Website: apple
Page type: payment
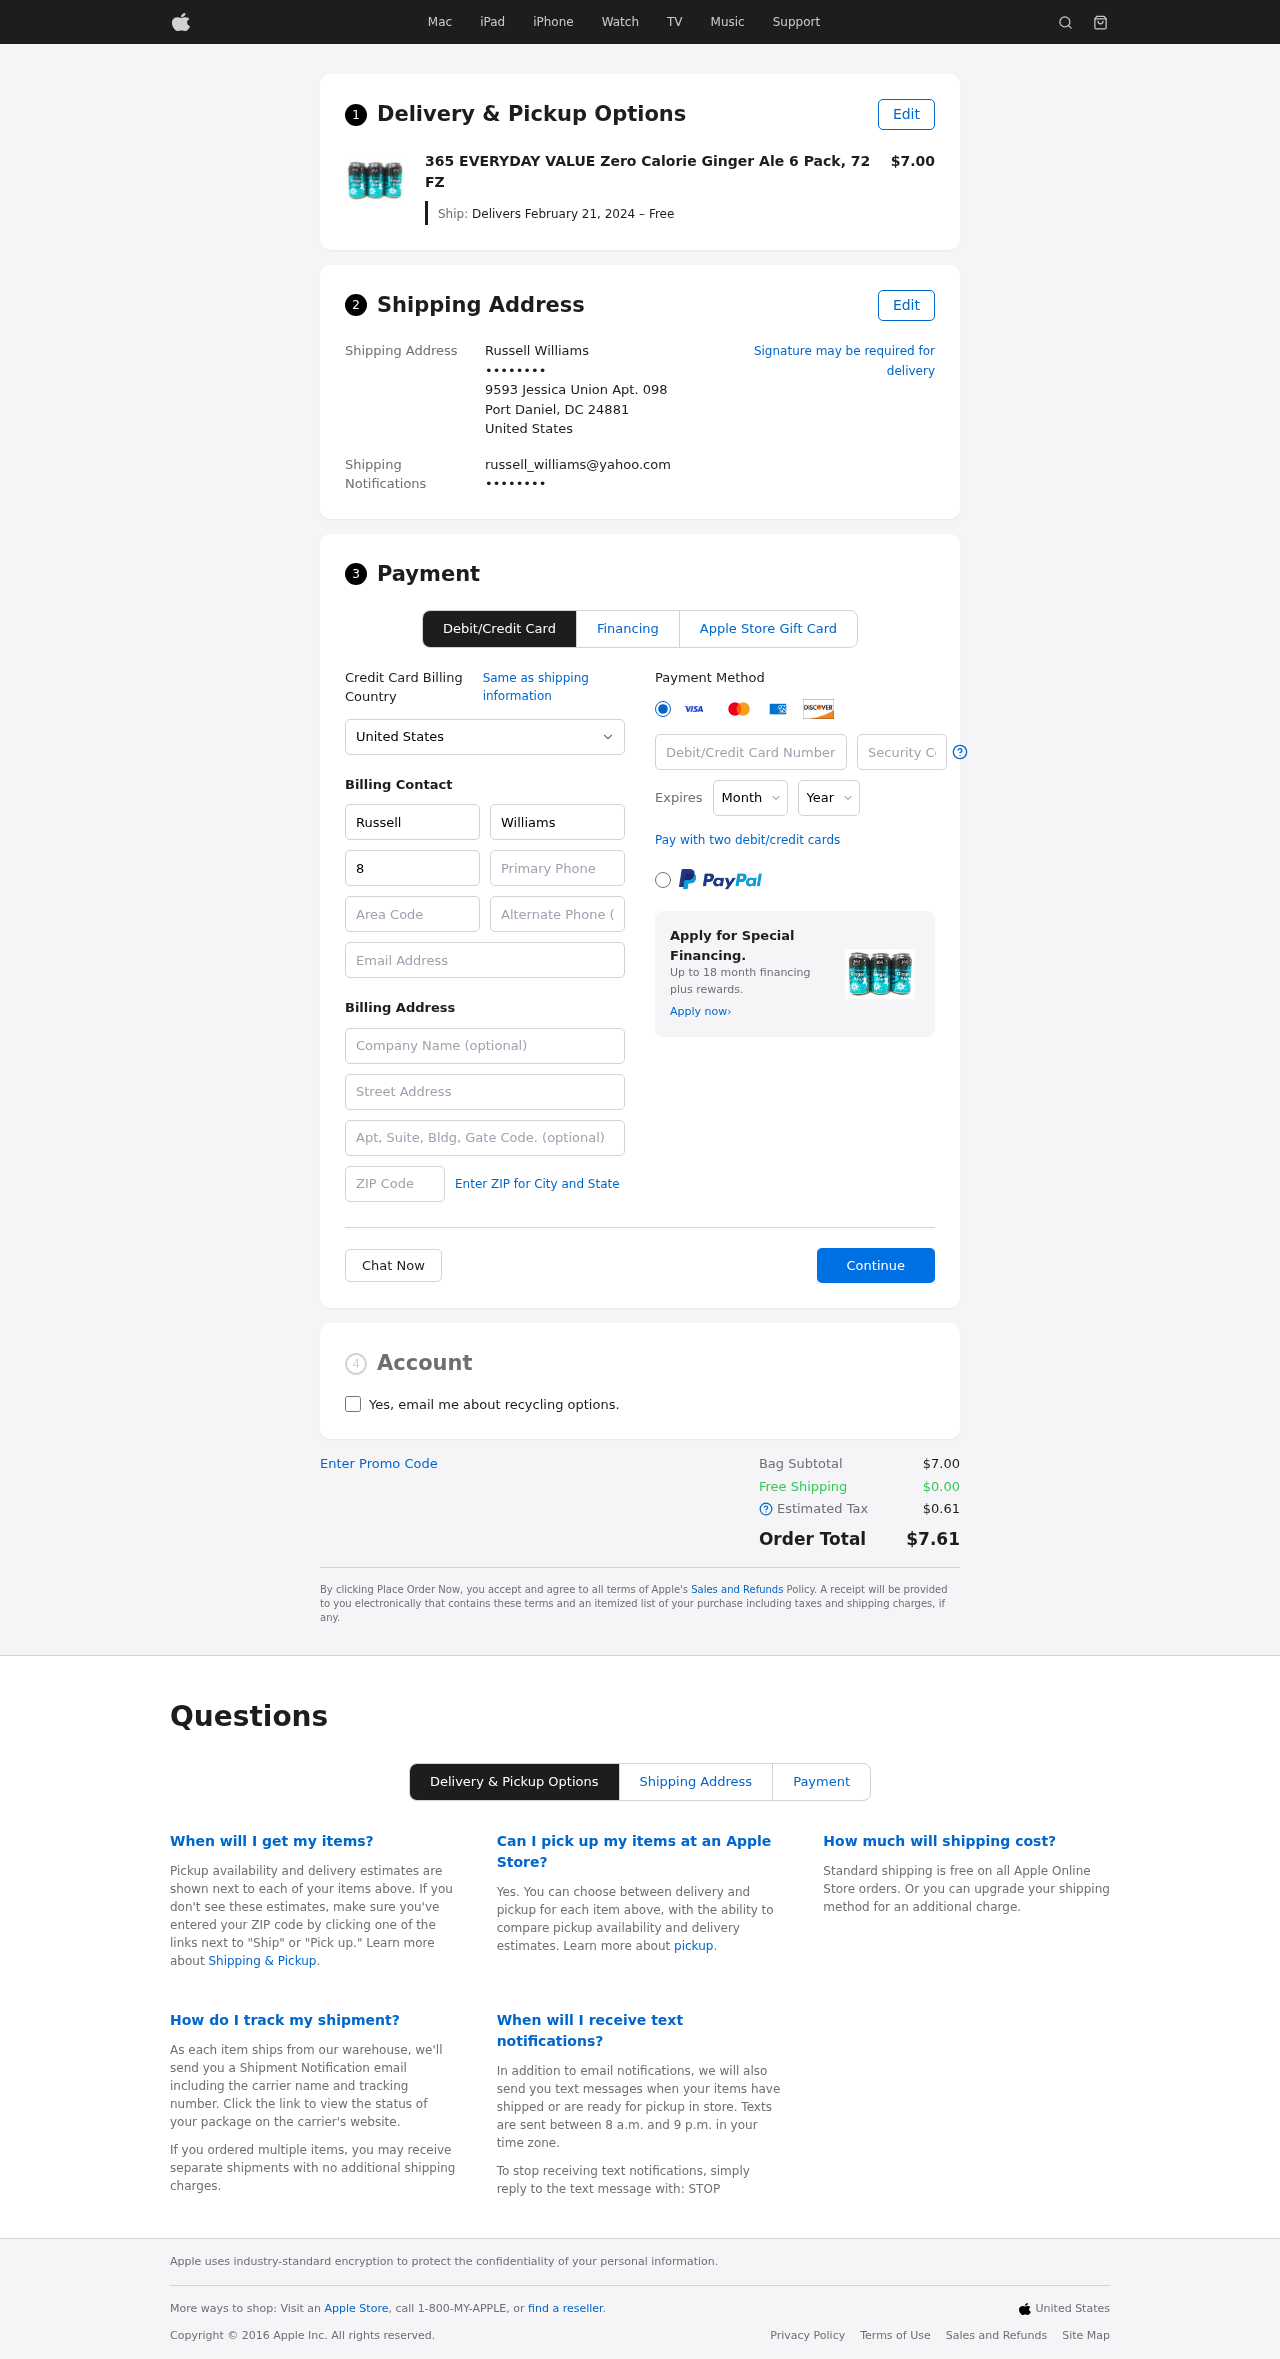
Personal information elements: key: PII_CARD_CVV
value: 980
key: PII_CARD_EXPIRY_MONTH
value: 02
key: PII_CARD_EXPIRY_YEAR
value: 26
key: PII_CARD_NUMBER
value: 6555 0690 6620 4380
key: PII_CITY_STATE_ZIP
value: Port Daniel, DC 24881
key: PII_COUNTRY
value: United States
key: PII_EMAIL
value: russell_williams@yahoo.com
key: PII_EMAIL2
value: russell_williams@yahoo.com
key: PII_FIRSTNAME
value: Russell
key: PII_FULLNAME
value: Russell Williams
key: PII_LASTNAME
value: Williams
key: PII_PHONE3
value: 8113032318
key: PII_PHONE_ALT
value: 5148760886
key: PII_PHONE_ALT_AREA
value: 514
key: PII_PHONE_AREA
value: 811
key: PII_SECURITY_CODE
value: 3571
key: PII_STREET
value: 9593 Jessica Union Apt. 098
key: PII_PHONE
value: ••••••••
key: PII_PHONE2
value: ••••••••
Product elements: key: PRODUCT1_NAME
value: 365 EVERYDAY VALUE Zero Calorie Ginger Ale 6 Pack, 72 FZ
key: PRODUCT1_PRICE
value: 7
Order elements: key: ORDER_DELIVERY_DATE
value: Delivers February 21, 2024 – Free
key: ORDER_SUBTOTAL
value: $7.00
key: ORDER_SHIPPING_COST
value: $0.00
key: ORDER_TAX
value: $0.61
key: ORDER_TOTAL
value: $7.61